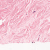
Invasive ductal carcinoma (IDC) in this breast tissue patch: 0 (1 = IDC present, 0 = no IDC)